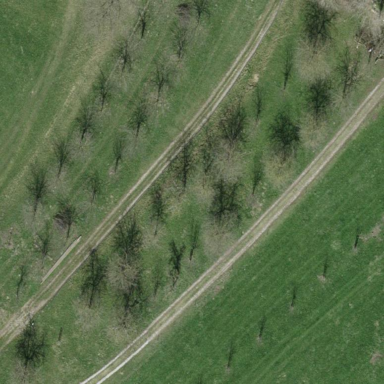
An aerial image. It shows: Orchard.